Question: I have two tables to store addresses as follows:
I want to get every address, city, name and area name (cityId,Areaid maybe null)
I tried:
'''
SELECT [Details]
,[AddressId]
,[CityId]
,[PlaceName] as CityName
,[AreaId]
,[PlaceName] as AreaName
FROM [MyDB].[dbo].[Address] LEFT OUTER JOIN [MyDB].[dbo].[Places]
ON [CityId] = [PlaceI]
'''
but that will give me only the names of the city. How to get the area name, too?
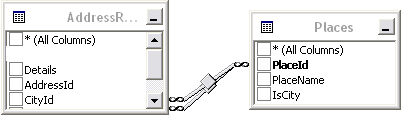
Answer: You need to join twice with the Places table. Once for the cities and once for the Areas.
'''
SELECT [Details]
,[AddressId]
,[CityId]
,C.[PlaceName] as CityName
,[AreaId]
,A.[PlaceName] as AreaName
FROM [MyDB].[dbo].[Address]
LEFT OUTER JOIN [MyDB].[dbo].[Places] C
ON [CityId] = C.[PlaceI]
LEFT OUTER JOIN [MyDB].[dbo].[Places] A
ON [AreaId] = A.[PlaceI]
'''